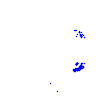
Particle: pion